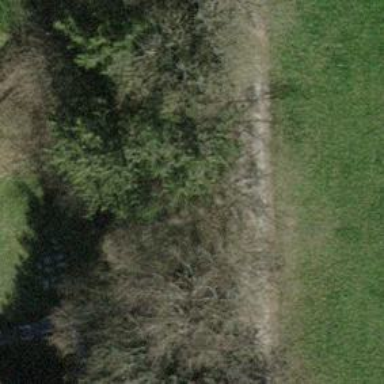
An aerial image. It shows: Single tag "natural: tree."